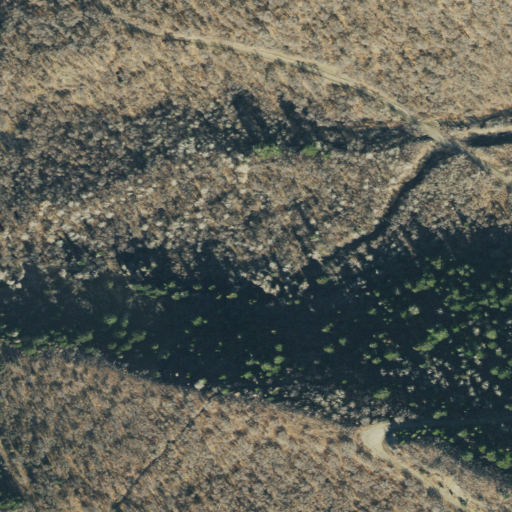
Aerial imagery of valley in Utah named Burnt Hollow containing deciduous forest, open development, and evergreen forest